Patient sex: M
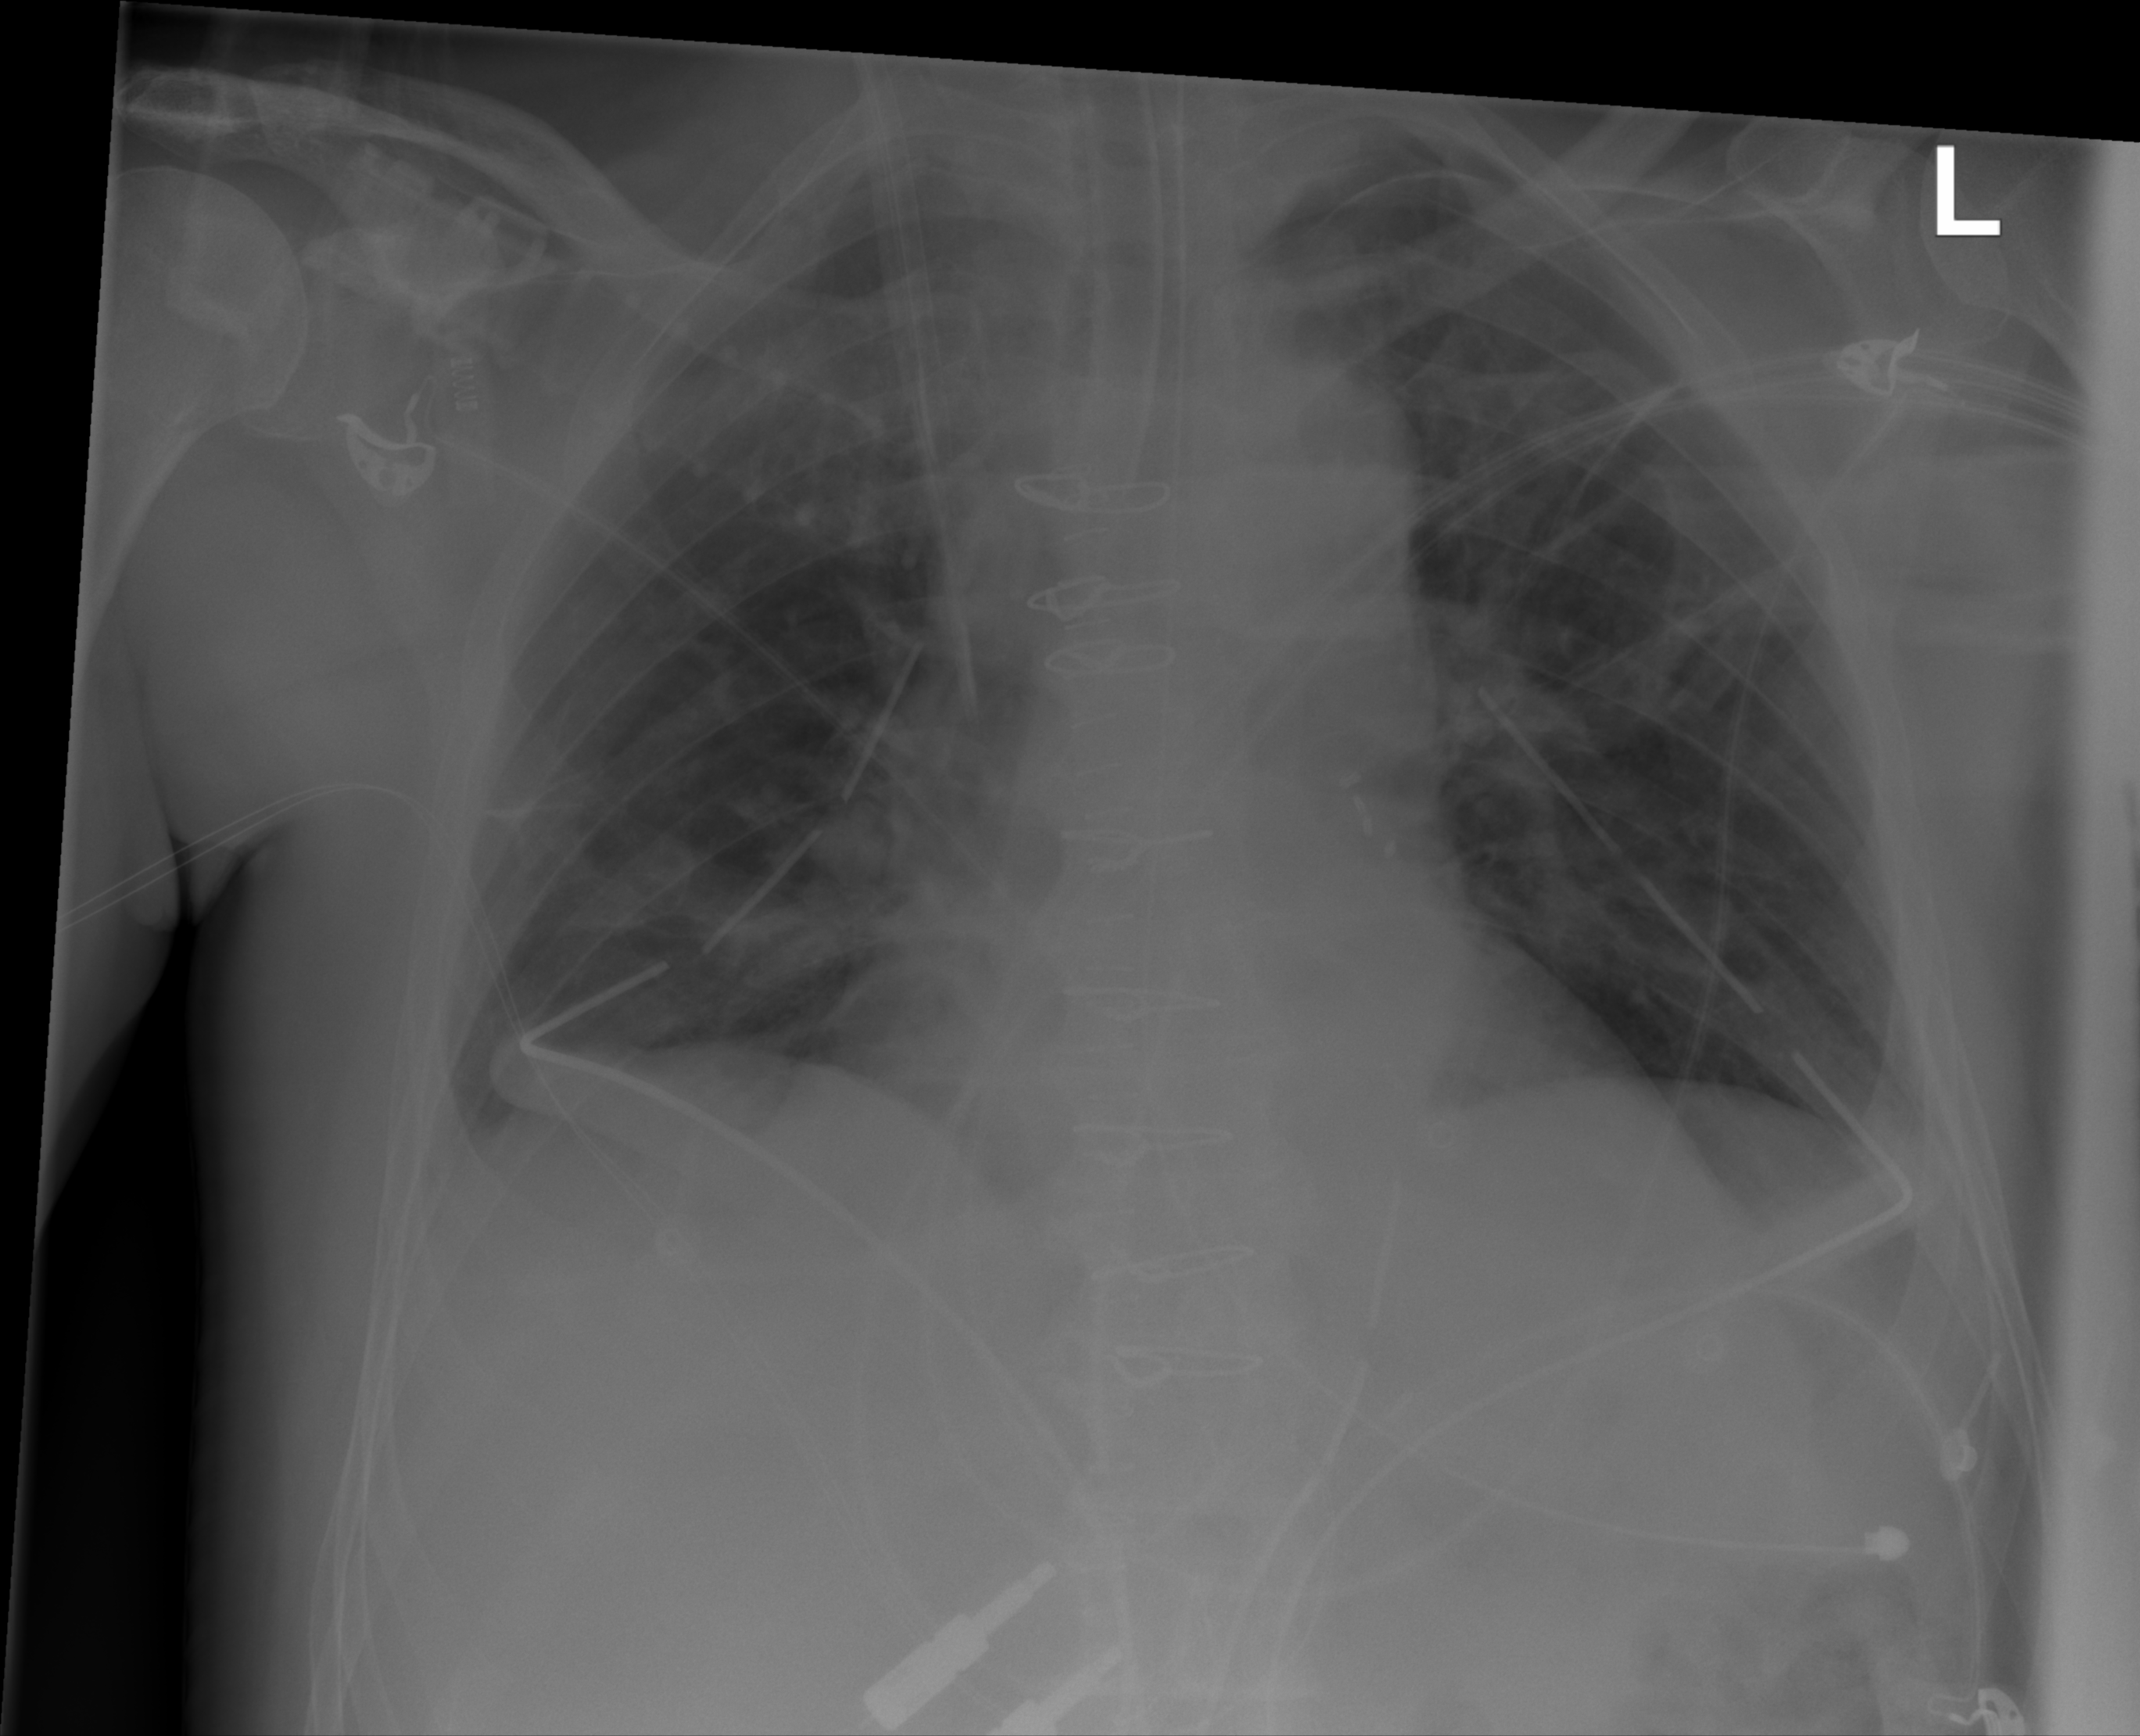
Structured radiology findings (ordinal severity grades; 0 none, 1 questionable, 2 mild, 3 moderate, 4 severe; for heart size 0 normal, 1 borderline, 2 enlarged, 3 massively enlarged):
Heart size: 0
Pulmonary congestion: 0
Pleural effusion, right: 0
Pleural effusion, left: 0
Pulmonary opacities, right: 0
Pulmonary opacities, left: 0
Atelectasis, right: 2
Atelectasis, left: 2